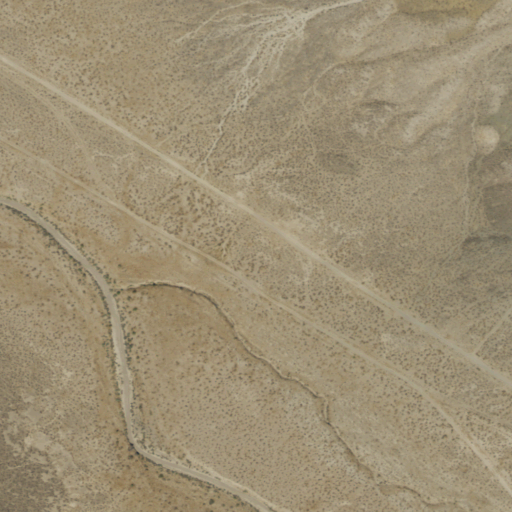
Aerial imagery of gap in Nevada named Sand Dune Pass containing shrub and grassland